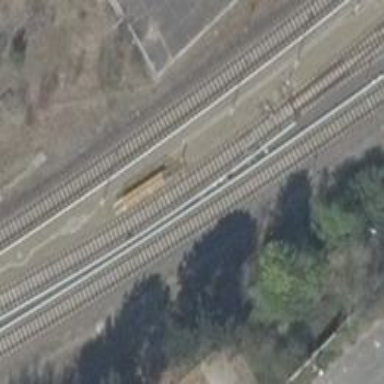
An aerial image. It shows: Siding service along electrified light rail railway with embankment.